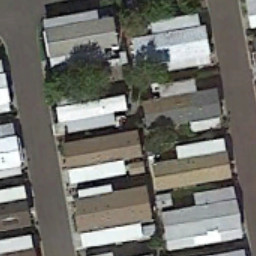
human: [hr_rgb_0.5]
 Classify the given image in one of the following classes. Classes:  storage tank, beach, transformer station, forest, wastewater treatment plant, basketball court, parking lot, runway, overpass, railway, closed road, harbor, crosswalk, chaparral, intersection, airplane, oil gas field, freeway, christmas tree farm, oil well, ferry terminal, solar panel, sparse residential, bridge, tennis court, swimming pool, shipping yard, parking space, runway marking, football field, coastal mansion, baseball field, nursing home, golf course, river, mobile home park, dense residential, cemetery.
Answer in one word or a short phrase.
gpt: mobile home park